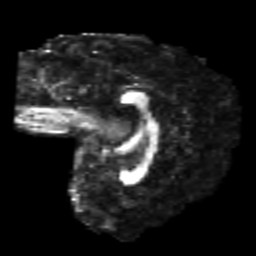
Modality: FA
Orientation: sagittal
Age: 24
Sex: female
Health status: healthy
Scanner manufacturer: philips
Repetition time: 7.382 s
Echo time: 0.08599 s